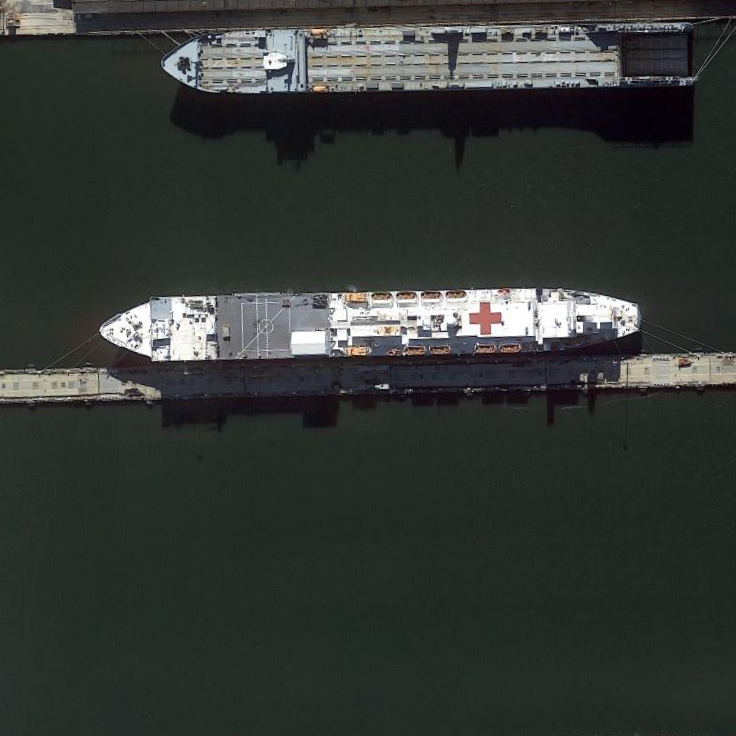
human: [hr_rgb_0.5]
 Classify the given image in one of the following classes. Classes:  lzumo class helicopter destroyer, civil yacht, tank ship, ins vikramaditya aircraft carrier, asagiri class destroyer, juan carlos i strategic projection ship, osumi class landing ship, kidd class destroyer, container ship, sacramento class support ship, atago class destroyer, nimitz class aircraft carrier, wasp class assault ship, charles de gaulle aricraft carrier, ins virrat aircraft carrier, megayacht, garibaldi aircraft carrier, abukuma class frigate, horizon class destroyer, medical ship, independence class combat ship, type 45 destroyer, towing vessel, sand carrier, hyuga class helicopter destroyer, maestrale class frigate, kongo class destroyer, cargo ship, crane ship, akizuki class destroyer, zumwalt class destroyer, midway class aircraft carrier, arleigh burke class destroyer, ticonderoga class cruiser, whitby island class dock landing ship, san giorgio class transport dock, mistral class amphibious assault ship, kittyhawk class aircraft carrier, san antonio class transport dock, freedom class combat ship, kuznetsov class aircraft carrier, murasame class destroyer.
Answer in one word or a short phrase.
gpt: Medical ship